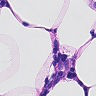
Metastatic tissue present: no